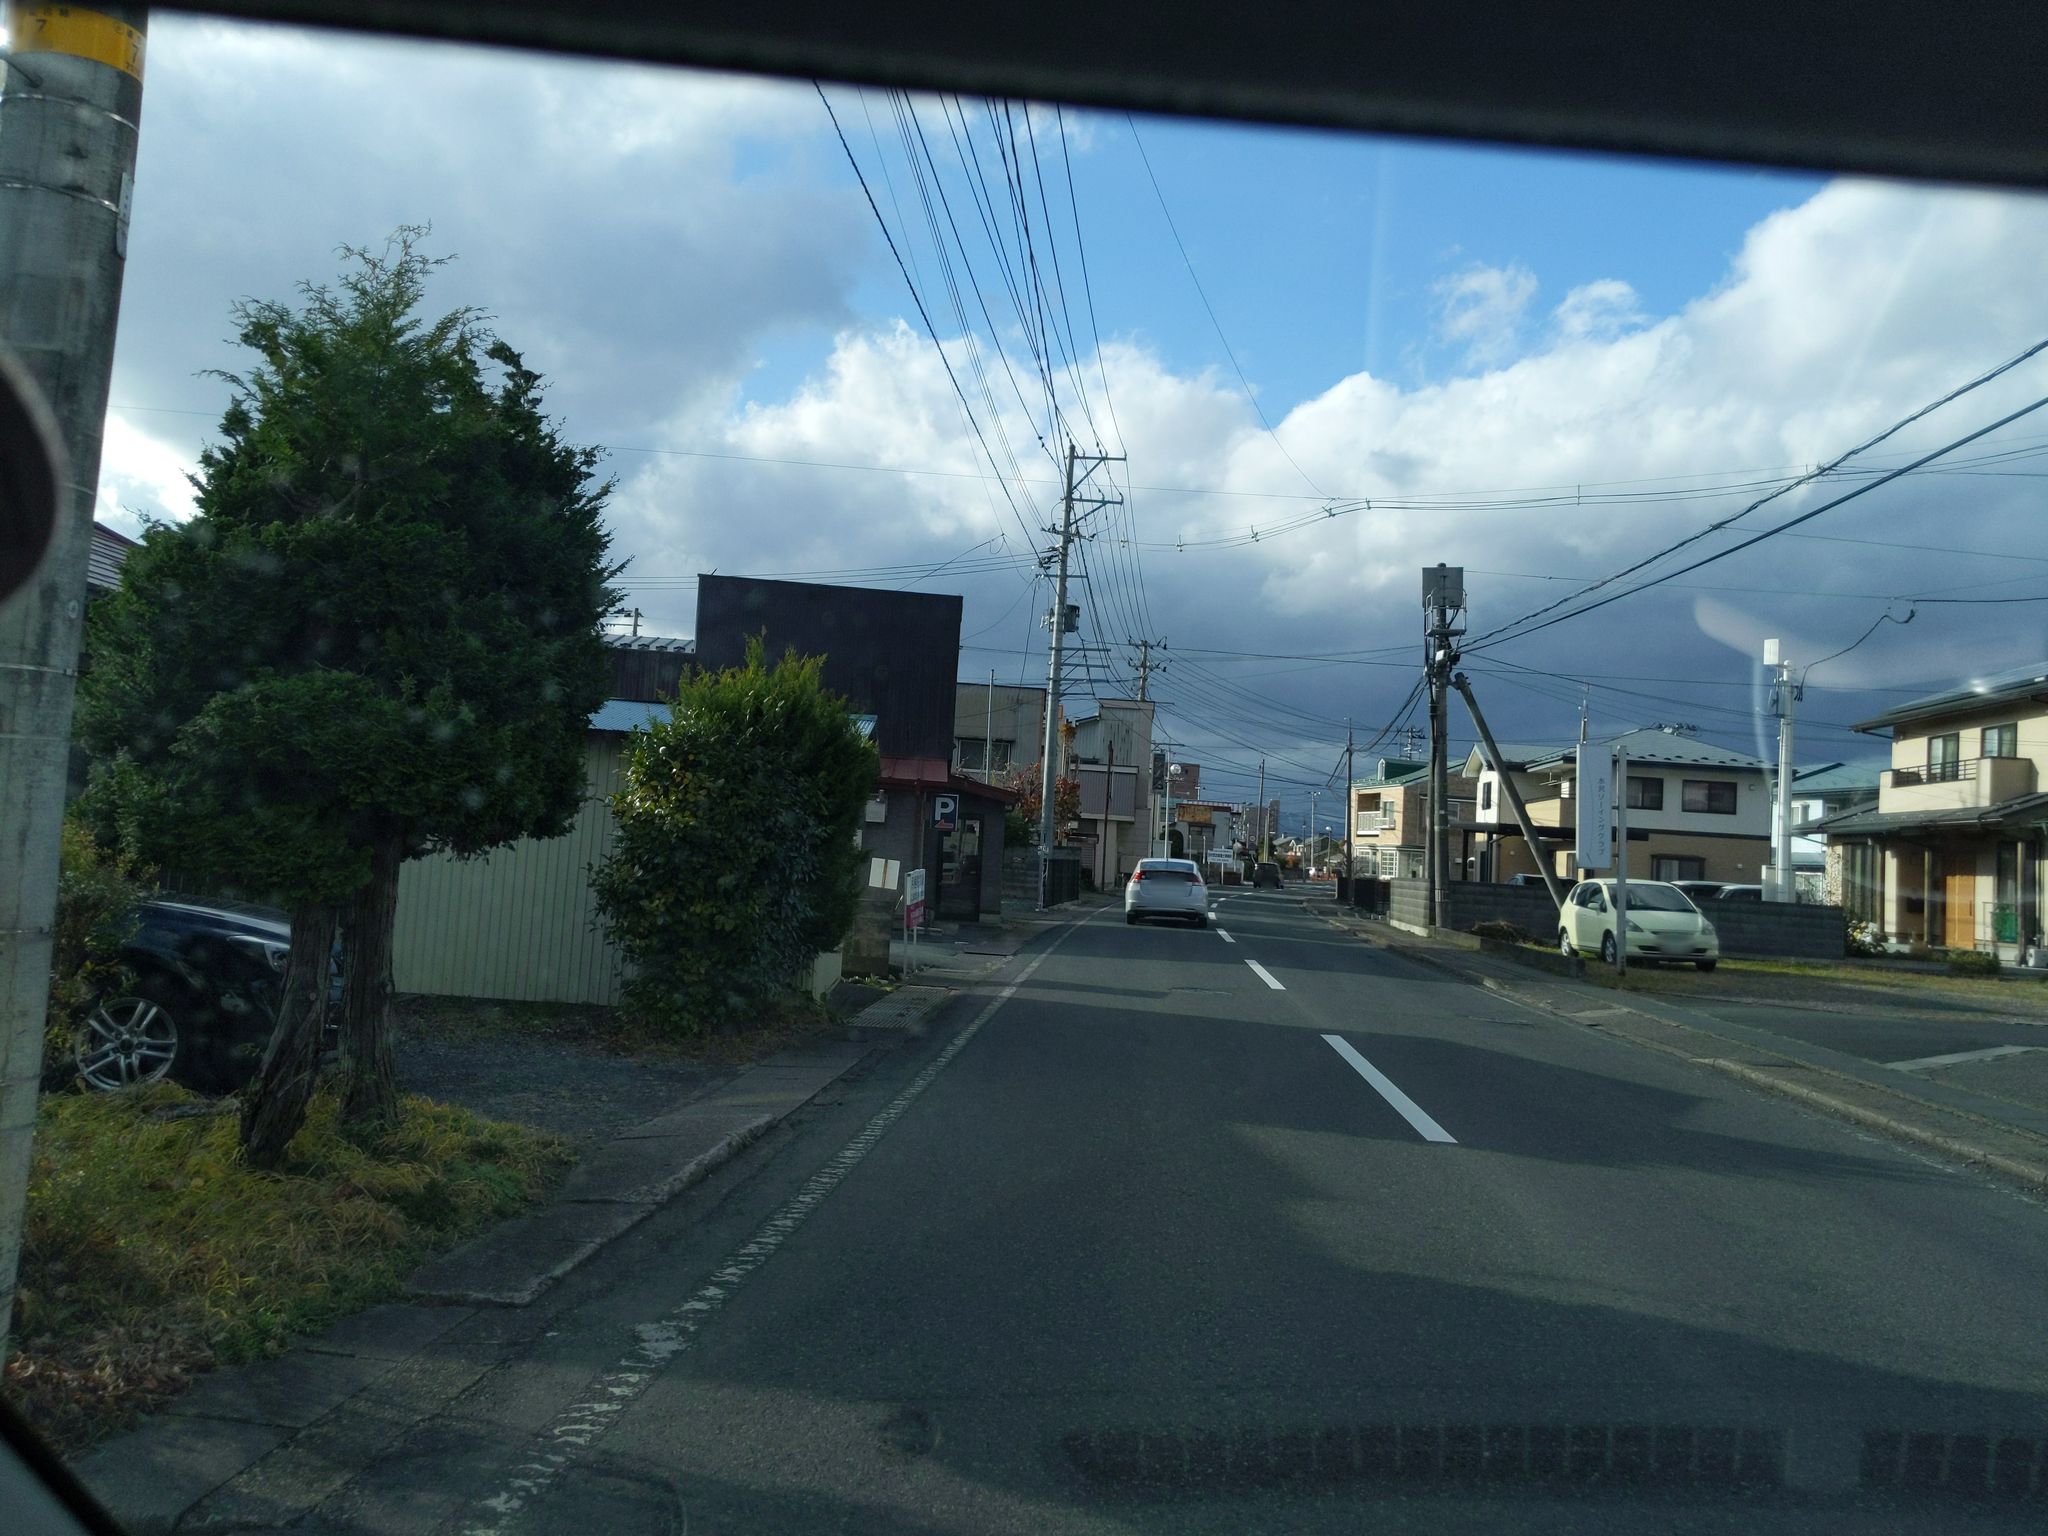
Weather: cloudy
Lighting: day
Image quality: good
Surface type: driving surface
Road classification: tertiary
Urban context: semi-dense urban cluster
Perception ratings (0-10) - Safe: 2.75, Lively: 7.44, Beautiful: 4.41, Boring: 4.21, Depressing: 2.98, Wealthy: 1.53